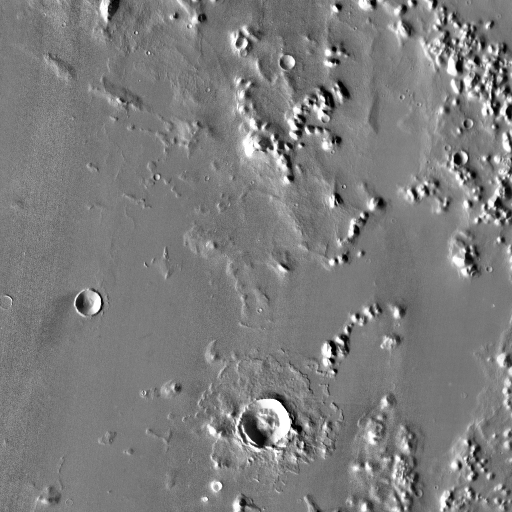
Crater classes present: Background, Other, Layered